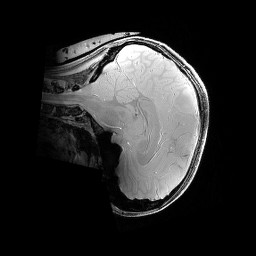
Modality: PDw
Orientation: sagittal
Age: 23
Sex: female
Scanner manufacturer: siemens
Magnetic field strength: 6.98 T
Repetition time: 1.38 s
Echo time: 0.00242 s